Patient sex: M
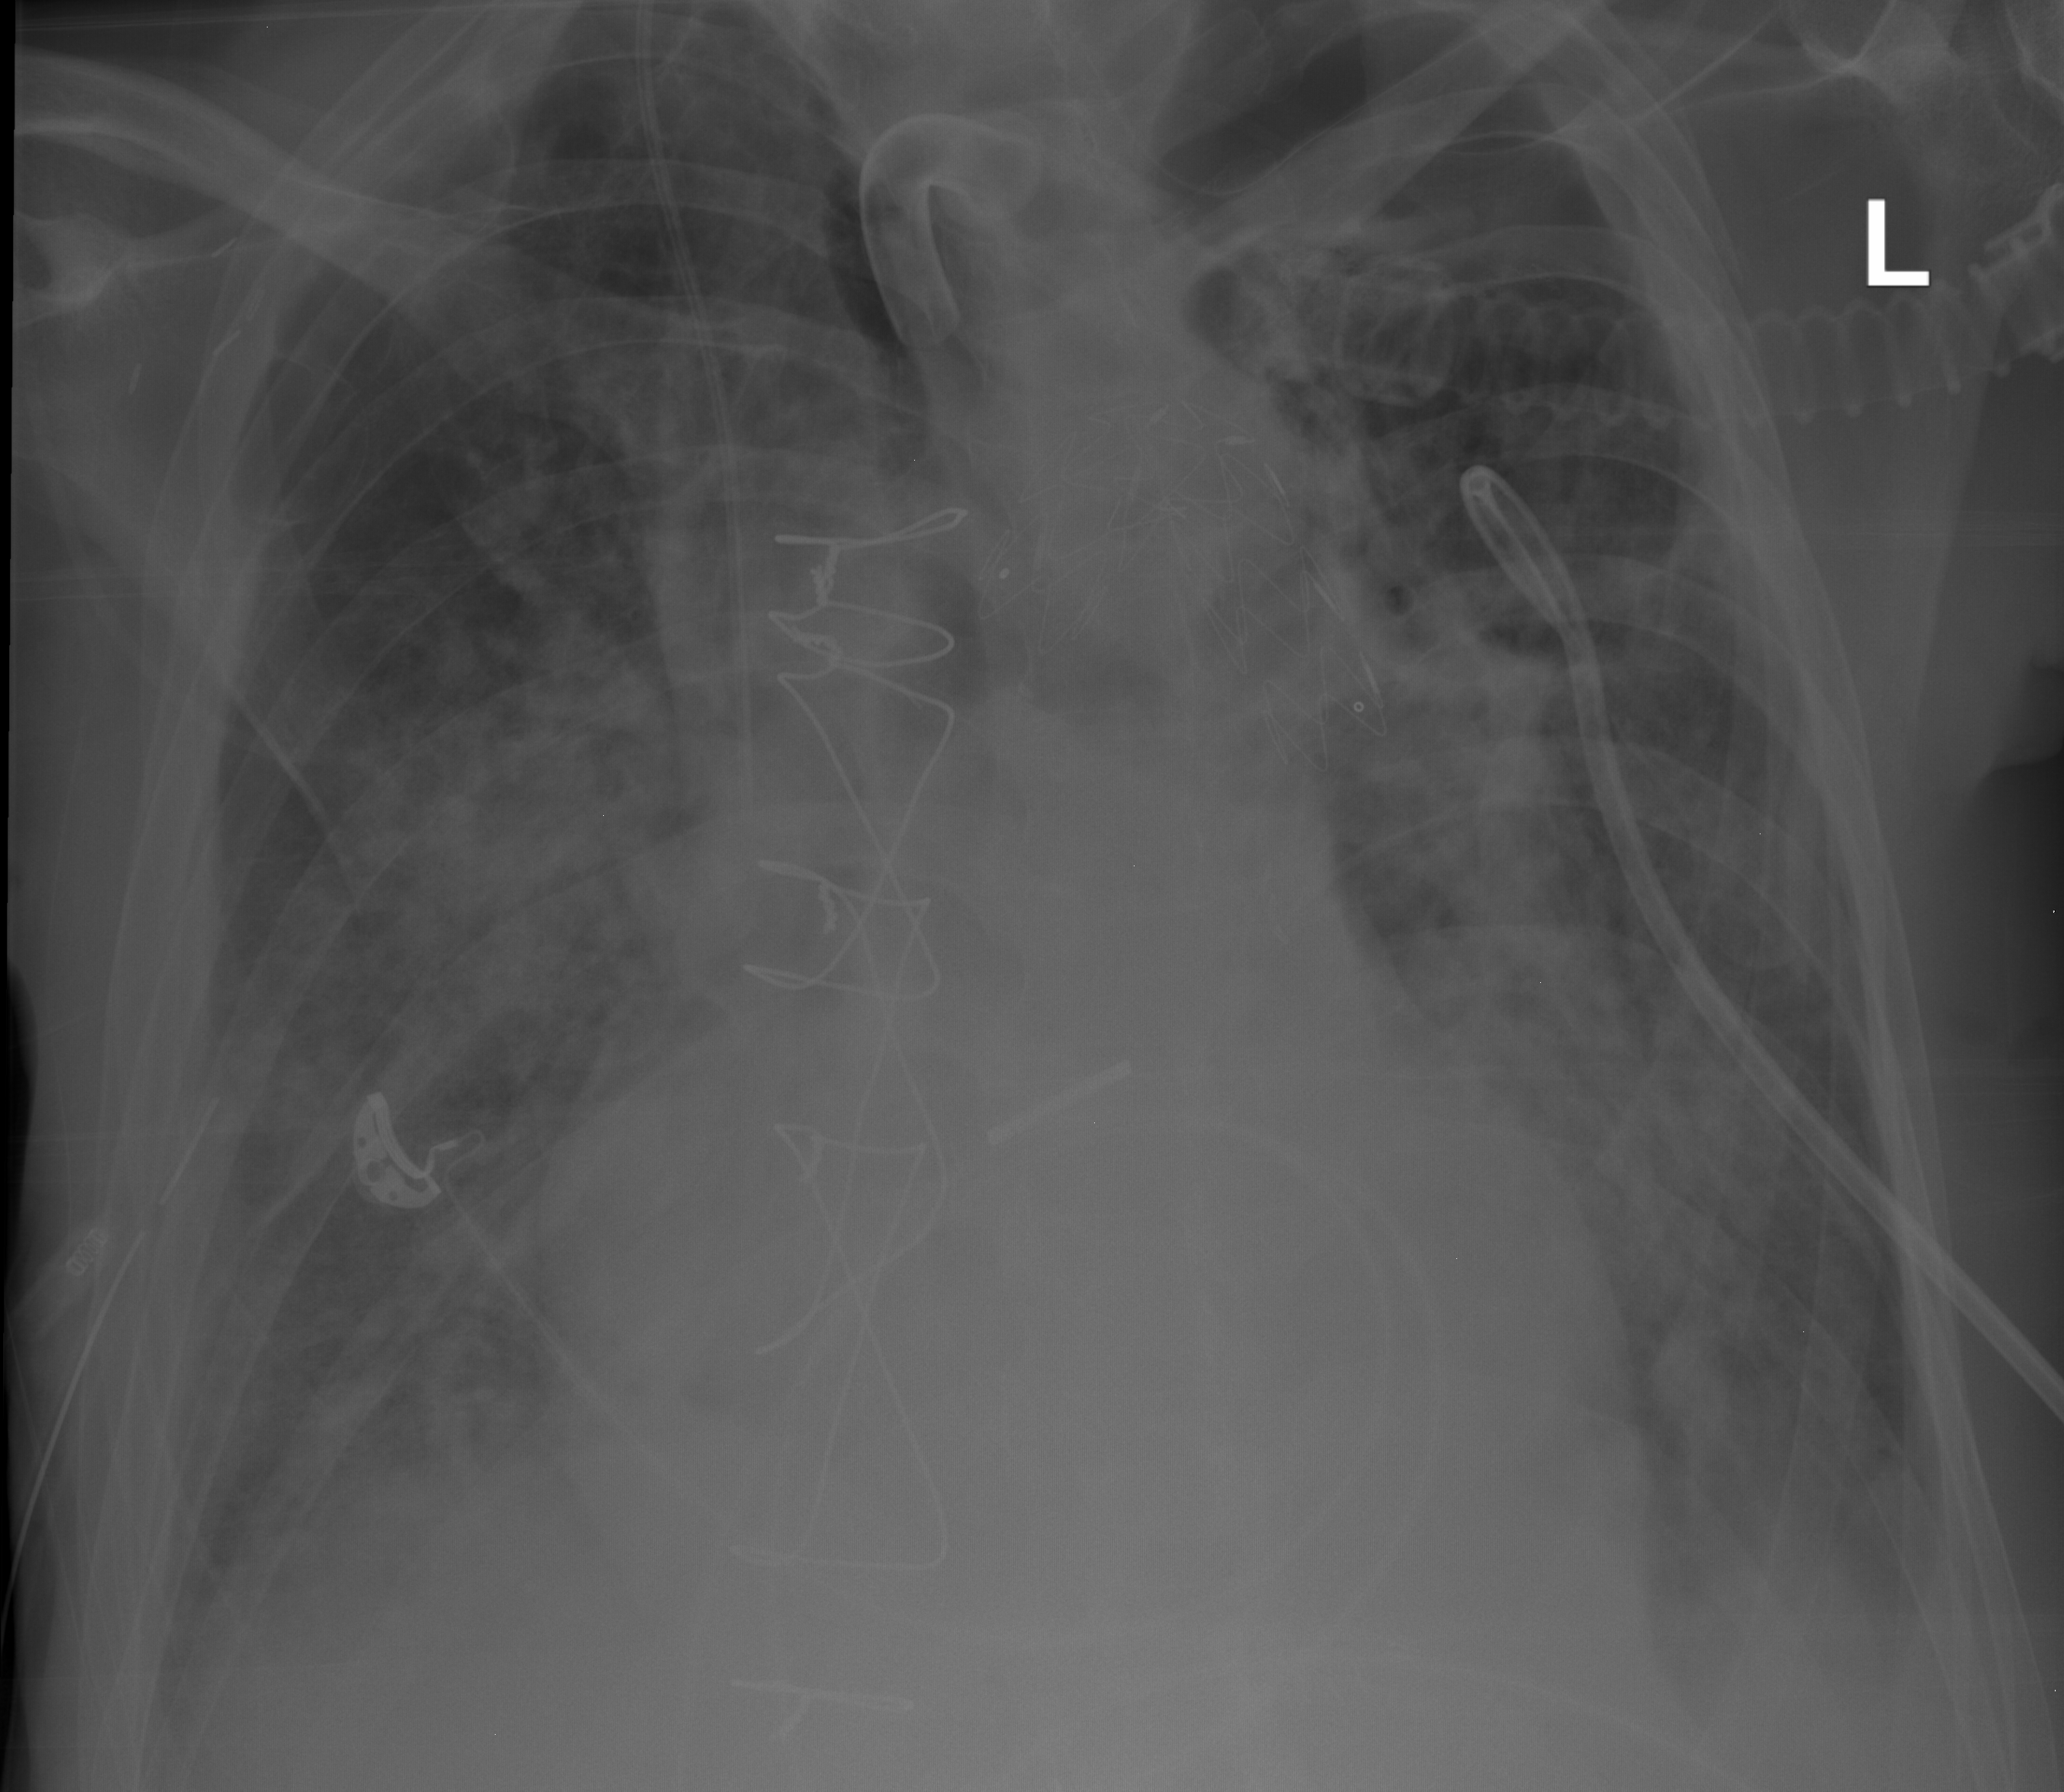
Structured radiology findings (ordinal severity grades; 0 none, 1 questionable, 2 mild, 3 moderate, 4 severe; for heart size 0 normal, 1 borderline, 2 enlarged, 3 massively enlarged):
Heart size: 2
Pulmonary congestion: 2
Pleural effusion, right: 2
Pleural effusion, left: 2
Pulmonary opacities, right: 3
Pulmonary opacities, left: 3
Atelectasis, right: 3
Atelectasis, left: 2